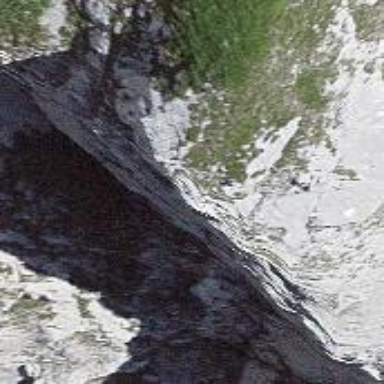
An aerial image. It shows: Natural cliff.